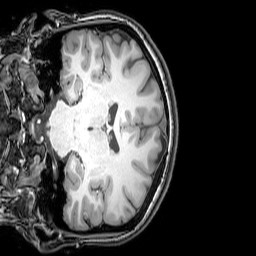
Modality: T1w
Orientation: coronal
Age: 21
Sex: female
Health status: healthy
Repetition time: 0.081 s
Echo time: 0.037 s